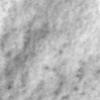
Label: no_change